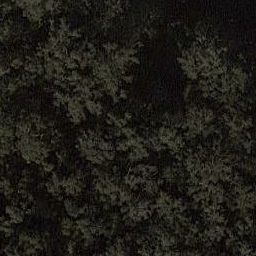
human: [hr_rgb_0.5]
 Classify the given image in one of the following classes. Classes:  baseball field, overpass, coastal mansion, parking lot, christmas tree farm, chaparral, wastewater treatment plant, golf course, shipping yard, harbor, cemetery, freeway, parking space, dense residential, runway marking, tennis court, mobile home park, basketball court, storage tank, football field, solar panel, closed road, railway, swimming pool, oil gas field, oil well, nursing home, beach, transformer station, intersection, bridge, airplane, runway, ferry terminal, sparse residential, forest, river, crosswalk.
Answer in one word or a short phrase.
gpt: forest